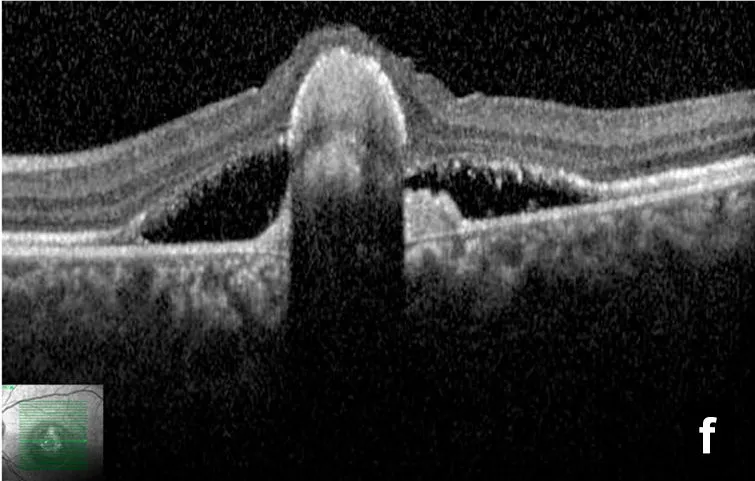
Optical coherence tomography. Of the patient III-1 in the "vitelliruptive" stage. The yellowish vitelliform material is seen as a hyperautofluorescent lesion at the fovea and periphery of the retinal detachment. An early foveal disciform scar from fibrovascular proliferation is evidenced as a gray-white lesion in the left eye.
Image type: ophthalmic_imaging (oct)